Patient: sex M, age 45
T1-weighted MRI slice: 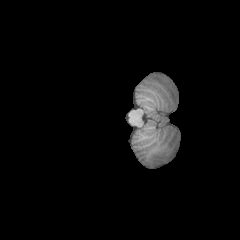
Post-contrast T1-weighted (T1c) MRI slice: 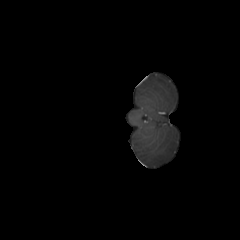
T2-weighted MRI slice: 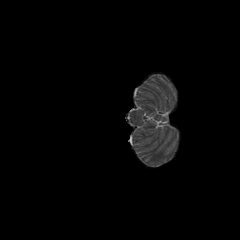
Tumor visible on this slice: no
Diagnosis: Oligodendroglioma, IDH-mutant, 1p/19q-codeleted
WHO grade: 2